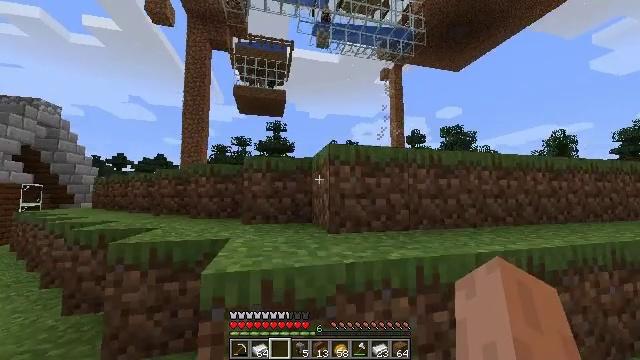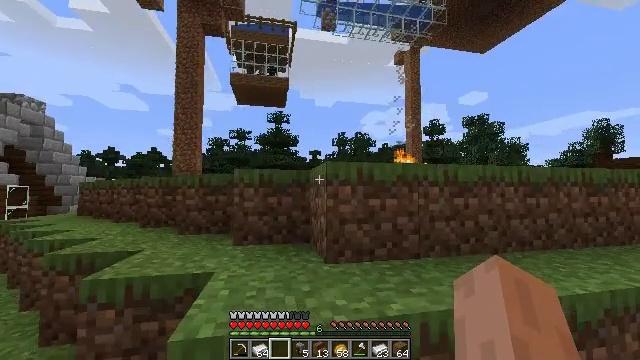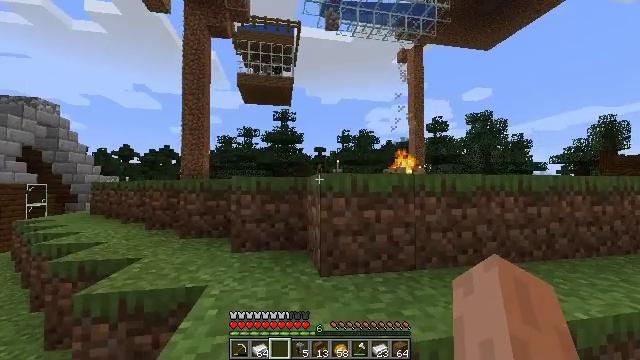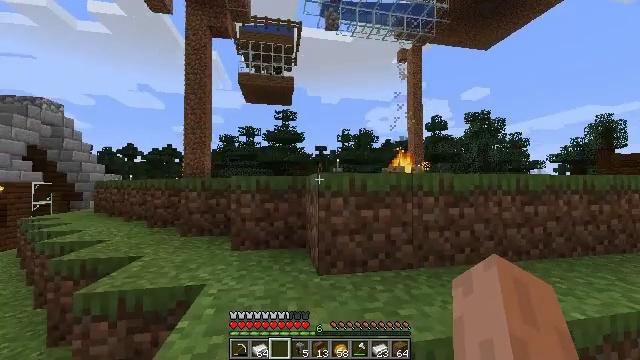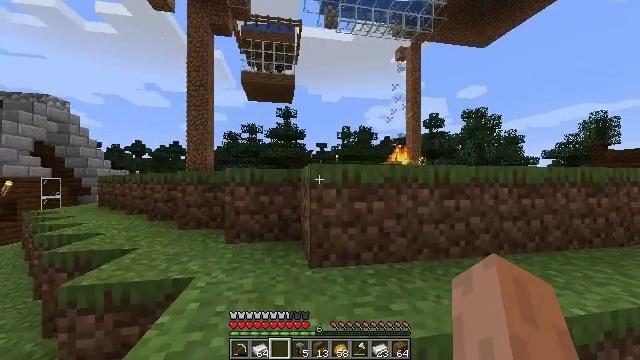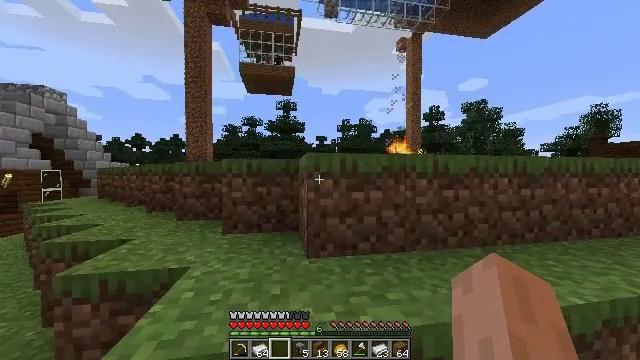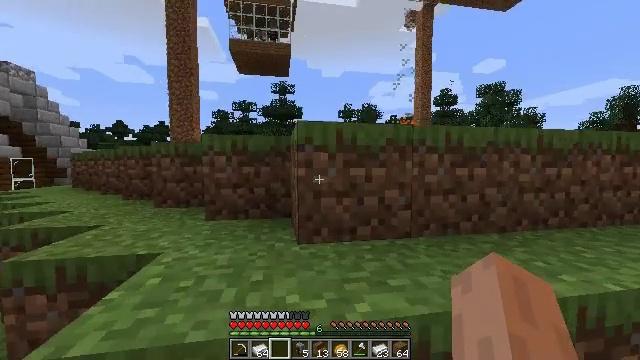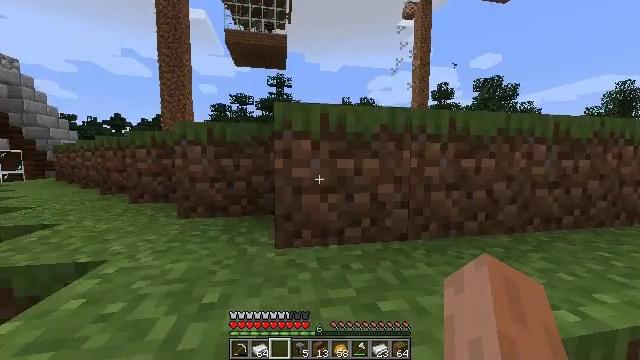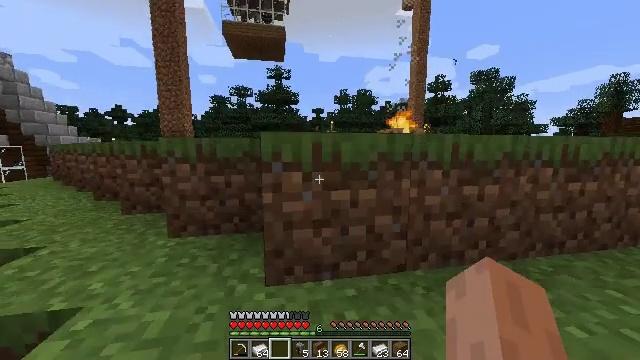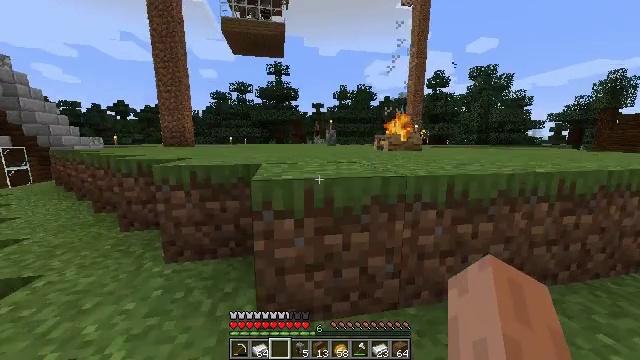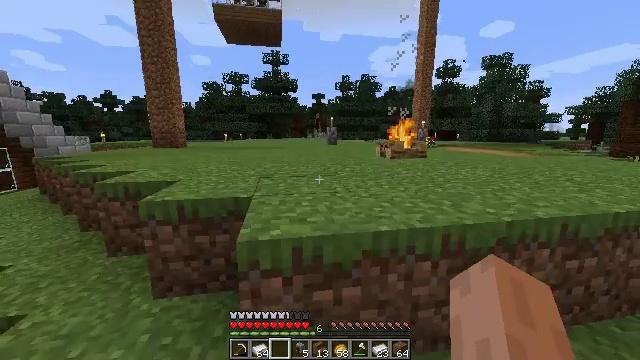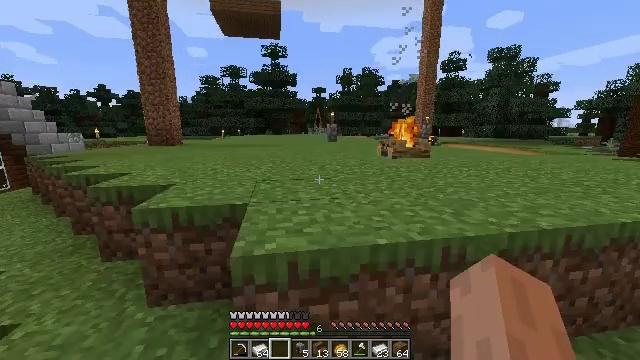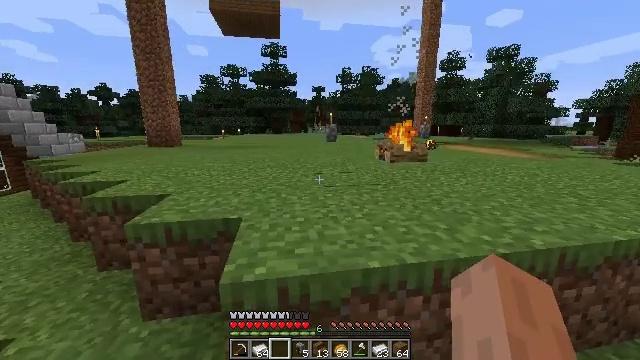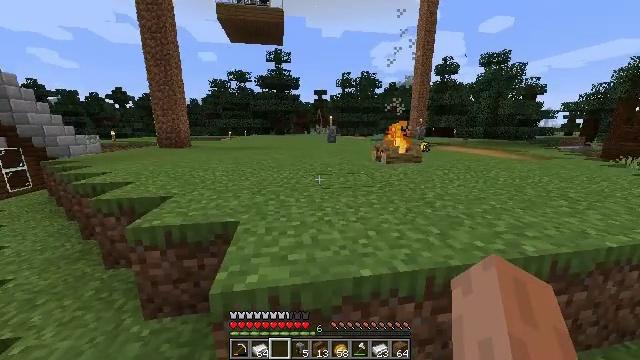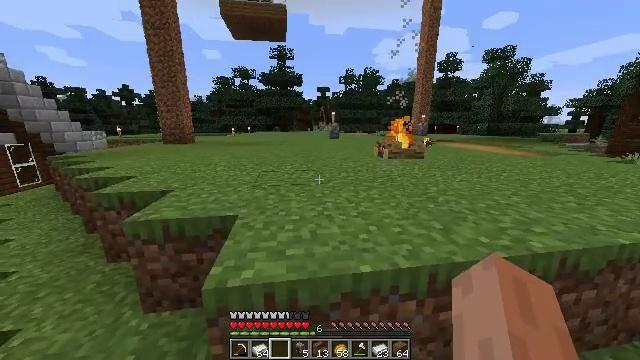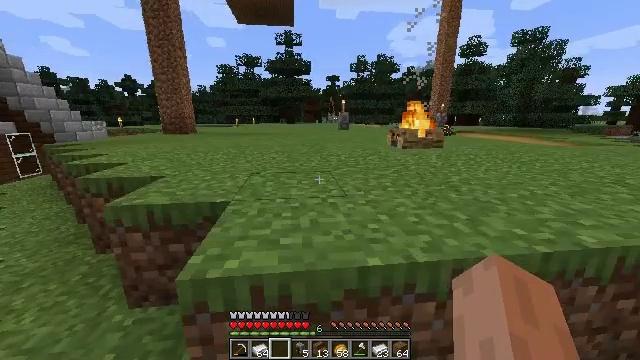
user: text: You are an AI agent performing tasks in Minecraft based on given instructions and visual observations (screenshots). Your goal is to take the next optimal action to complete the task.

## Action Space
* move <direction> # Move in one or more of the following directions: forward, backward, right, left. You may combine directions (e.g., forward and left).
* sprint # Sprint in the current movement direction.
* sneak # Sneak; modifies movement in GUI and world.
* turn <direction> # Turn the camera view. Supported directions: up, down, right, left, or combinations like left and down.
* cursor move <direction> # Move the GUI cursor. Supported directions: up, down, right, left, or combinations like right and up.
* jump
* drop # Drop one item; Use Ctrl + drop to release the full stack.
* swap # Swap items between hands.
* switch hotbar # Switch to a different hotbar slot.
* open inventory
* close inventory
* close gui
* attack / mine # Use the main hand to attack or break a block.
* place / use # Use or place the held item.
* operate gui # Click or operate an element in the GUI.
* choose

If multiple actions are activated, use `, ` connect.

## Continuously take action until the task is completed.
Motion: motion action
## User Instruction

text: Get spruce planks back into your inventory.
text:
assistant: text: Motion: move forward, sprint, turn left and down, jump
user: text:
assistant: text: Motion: move forward, sprint, turn left and down, jump
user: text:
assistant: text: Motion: move forward, sprint, jump
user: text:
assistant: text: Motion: move forward, sprint, turn down, jump
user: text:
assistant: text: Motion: move forward, turn down, jump
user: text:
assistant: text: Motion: move forward, turn down, jump
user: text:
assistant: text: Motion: move forward, turn down, jump
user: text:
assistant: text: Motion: move forward, turn down, jump
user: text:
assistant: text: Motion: move forward, sprint, turn down, jump
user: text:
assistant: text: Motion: move forward, sprint, turn down, jump
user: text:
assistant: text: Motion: move forward, sprint, jump
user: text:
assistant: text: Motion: move forward, sprint, jump
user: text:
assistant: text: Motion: move forward, jump
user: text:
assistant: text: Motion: move forward, jump
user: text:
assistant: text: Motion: move forward, turn left and down, jump
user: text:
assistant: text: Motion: move forward, turn left and down, jump
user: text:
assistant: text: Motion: move forward, sprint, turn left, jump
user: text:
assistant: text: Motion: move forward, sprint, turn left, jump
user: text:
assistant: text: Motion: move forward, sprint, turn left and up, jump
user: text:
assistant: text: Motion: move forward, sprint, turn left and up, jump
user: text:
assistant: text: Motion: move forward, turn up, jump
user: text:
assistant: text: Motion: move forward, turn up, jump
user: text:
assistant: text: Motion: move forward, jump
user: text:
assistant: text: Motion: move forward, jump
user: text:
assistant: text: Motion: move forward, jump
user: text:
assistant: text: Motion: move forward, sprint, jump
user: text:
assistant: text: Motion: move forward, sprint, jump
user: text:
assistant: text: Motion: move forward, sprint, jump
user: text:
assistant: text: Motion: move forward, sprint, turn left, jump
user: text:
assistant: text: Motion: move forward, turn left, jump